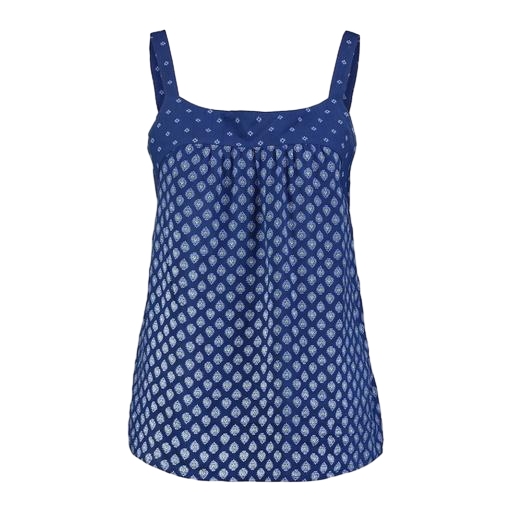
blue printed tank, blue printed laser-cut tank top, navy spot pleat front top, white background